Field crop: maize
Growth stage: 2
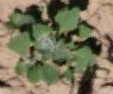
Species: chenopodium